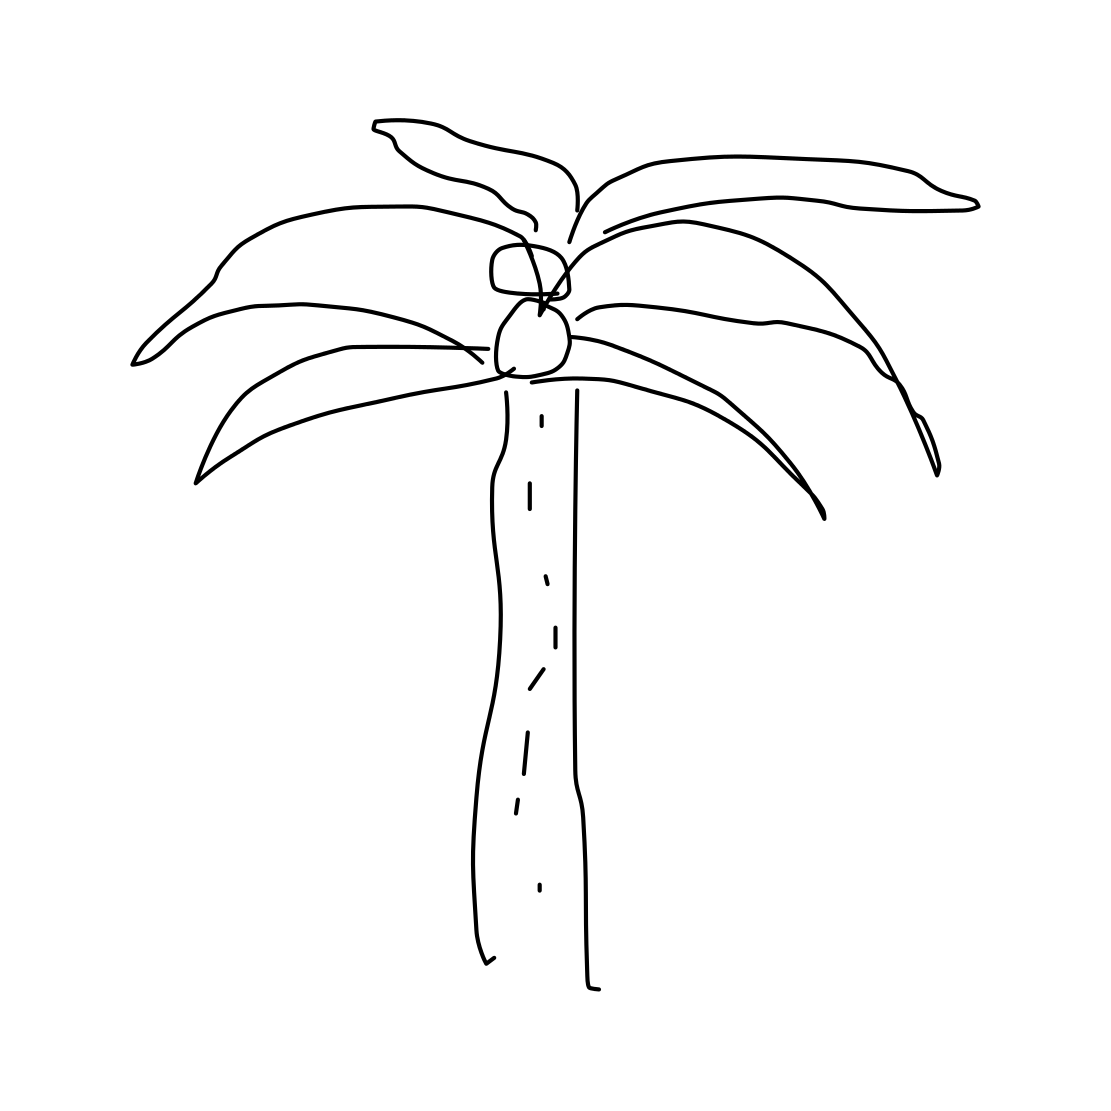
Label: palm tree